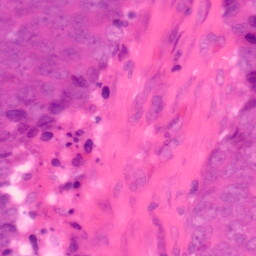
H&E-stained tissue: Colon